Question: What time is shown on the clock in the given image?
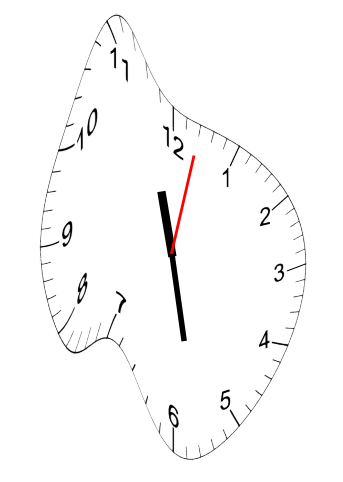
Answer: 11:28:02